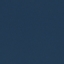
Land use / land cover: SeaLake